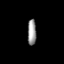
Tissue: lung
Cell type: Epithelial cells
Senescence score: 0.5705
Nuclear area (px): 218
Mean DAPI intensity: 154.491